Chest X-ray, PA view. Patient: 60 years old, sex M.
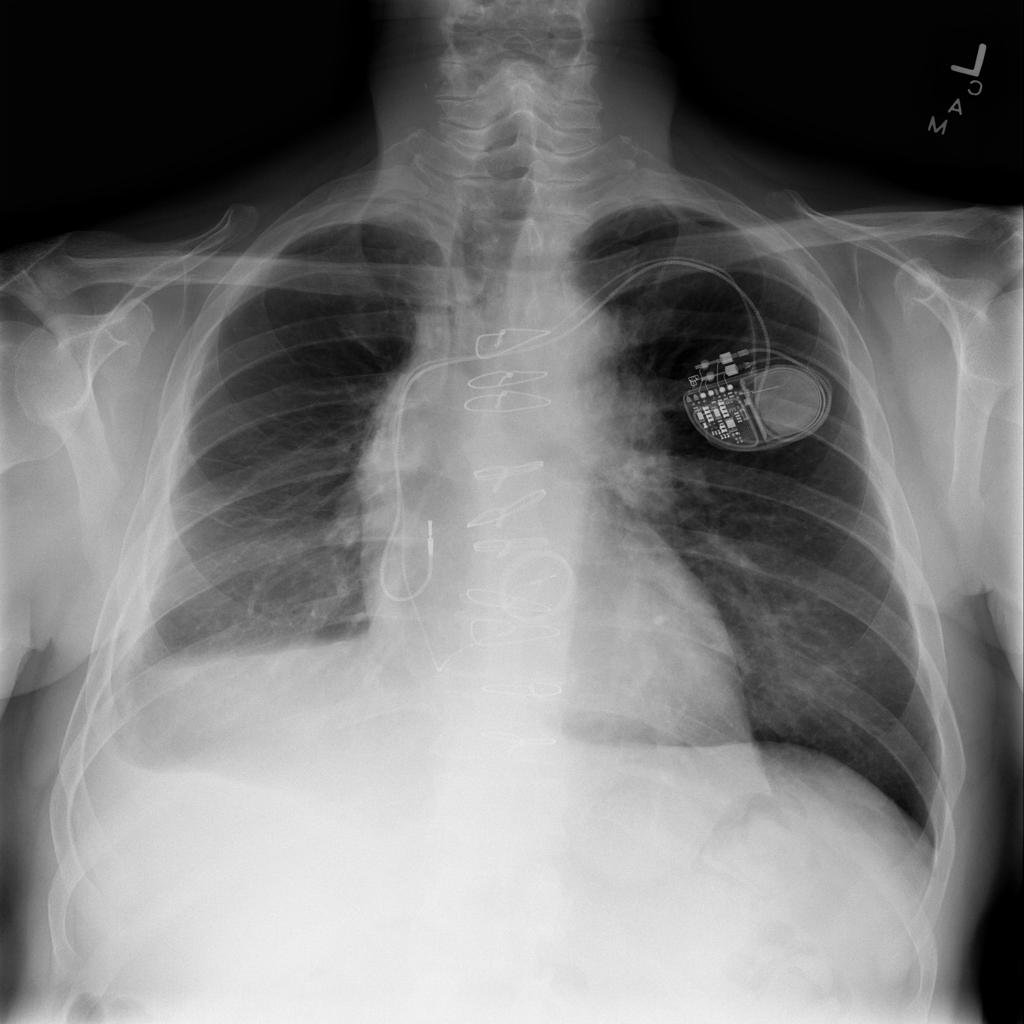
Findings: Pleural_Thickening